Interaction volume radius: 5 \u00c5
Interaction volume height: 25 \u00c5
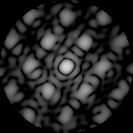
Disorder parameter: 0.3898